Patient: sex M, age 78
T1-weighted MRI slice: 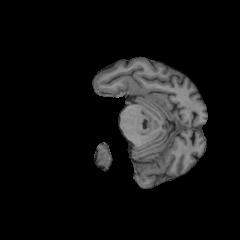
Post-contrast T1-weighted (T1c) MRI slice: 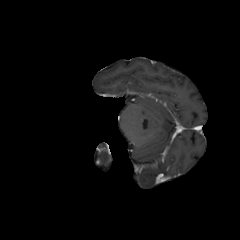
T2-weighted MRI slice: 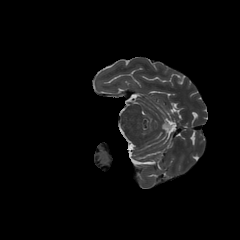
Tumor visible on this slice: no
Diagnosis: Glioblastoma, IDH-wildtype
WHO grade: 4